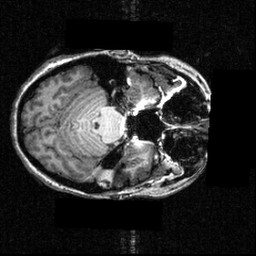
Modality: T1w
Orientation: axial
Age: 20
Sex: female
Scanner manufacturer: siemens
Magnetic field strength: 3.951 T
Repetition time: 1.5 s
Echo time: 0.00335 s